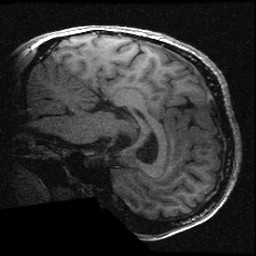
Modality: T1w
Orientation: sagittal
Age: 33
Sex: female